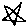
Label: star